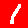
Digit: 1